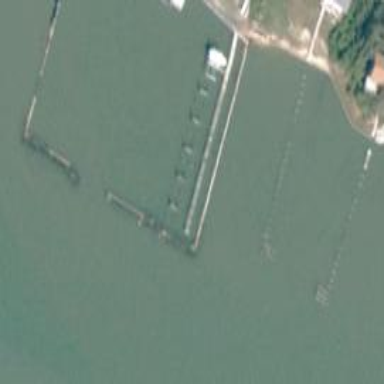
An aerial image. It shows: Pier with mooring facilities.